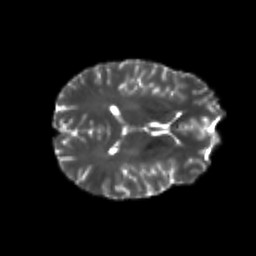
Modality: T2w
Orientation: axial
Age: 23
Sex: male
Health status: healthy
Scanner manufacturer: philips
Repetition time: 7.391 s
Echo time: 0.08599 s